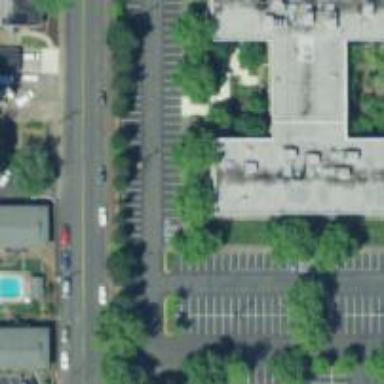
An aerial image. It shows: Parking space is available.